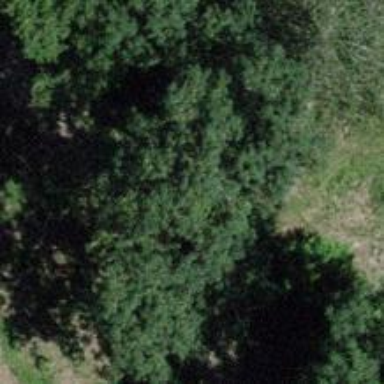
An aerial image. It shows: Row of trees in natural setting.